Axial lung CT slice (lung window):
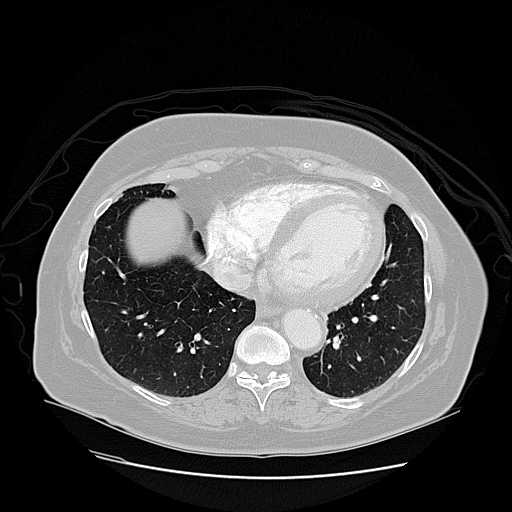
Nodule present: no